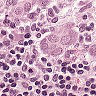
Metastatic tissue present: yes